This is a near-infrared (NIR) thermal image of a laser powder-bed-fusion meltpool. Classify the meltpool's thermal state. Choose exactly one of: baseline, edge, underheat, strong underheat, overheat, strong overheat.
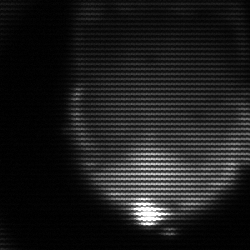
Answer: edge